Question: I have an AJAX auto-save input fields on my page which rocks!
The problem is that in Safari, when the user leaves the page, he gets a warning
-
which obviously .
How can I get rid of it!?!

So the of such post: <URL>
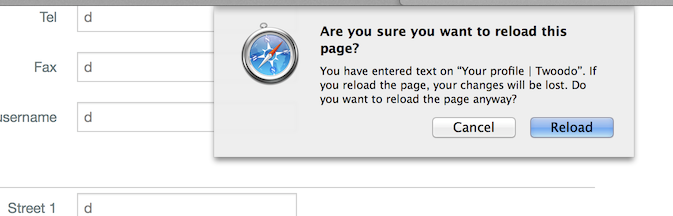
Answer: when that message pops up this event is fired: onbeforeunload. just add this to your javascript code to remove this event:
'''
window.onbeforeunload = null;
'''